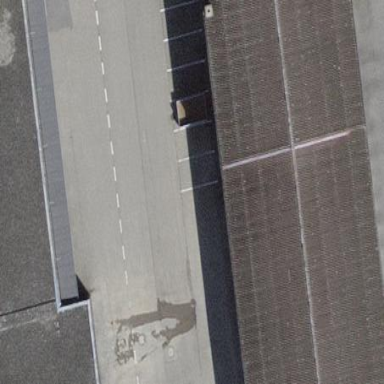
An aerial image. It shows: Industrial building.